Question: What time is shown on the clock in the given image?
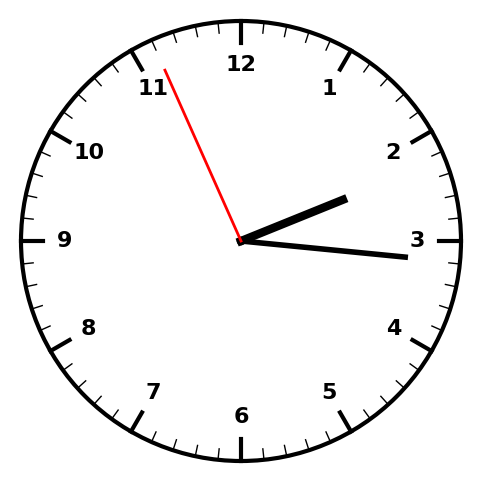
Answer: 02:15:56